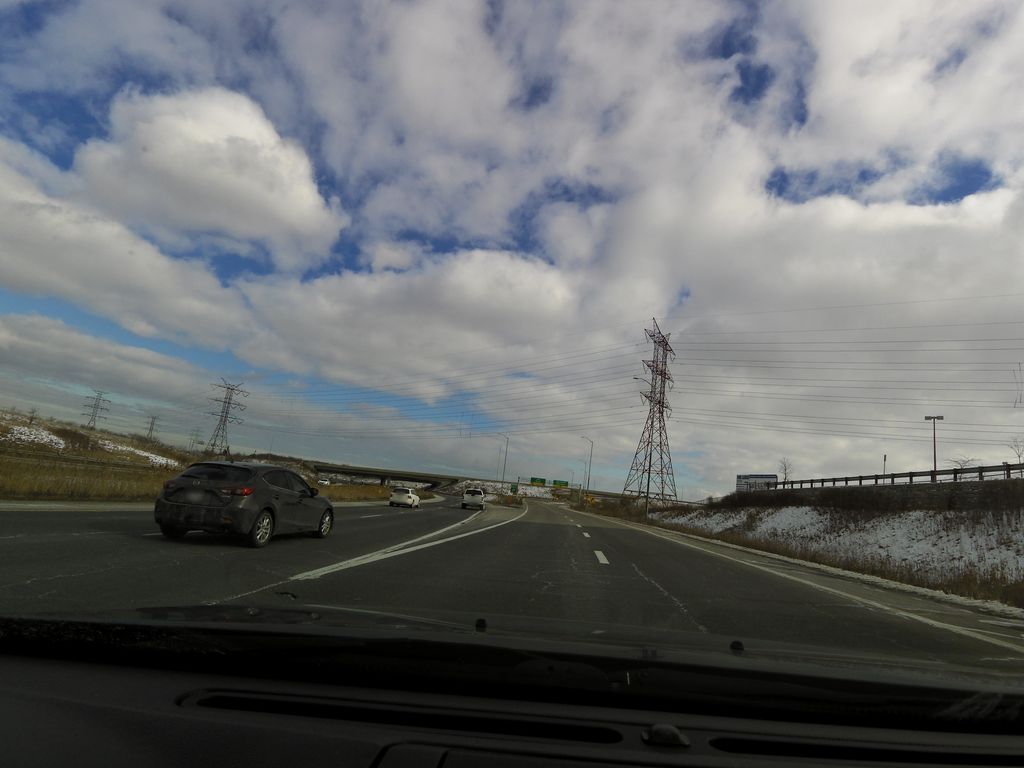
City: hamilton